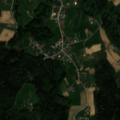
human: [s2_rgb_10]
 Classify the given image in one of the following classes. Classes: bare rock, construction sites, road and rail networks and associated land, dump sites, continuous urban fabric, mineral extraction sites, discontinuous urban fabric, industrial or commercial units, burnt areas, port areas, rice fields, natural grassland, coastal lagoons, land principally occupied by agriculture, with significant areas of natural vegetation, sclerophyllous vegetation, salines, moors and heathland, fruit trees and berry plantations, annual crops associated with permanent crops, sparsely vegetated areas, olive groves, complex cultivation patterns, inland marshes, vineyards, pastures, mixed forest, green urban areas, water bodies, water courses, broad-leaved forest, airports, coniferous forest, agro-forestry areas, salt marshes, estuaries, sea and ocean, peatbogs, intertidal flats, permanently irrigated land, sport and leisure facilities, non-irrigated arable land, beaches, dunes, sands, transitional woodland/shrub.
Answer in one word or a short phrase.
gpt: non-irrigated arable land, complex cultivation patterns, mixed forest